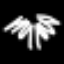
Label: palm tree